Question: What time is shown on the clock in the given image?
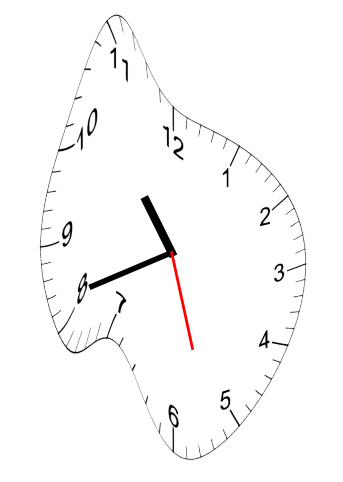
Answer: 10:41:27